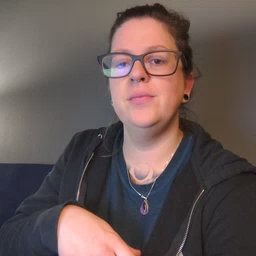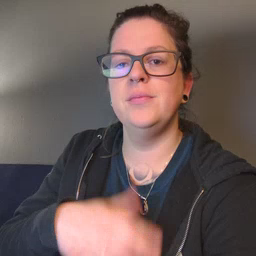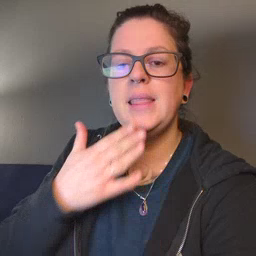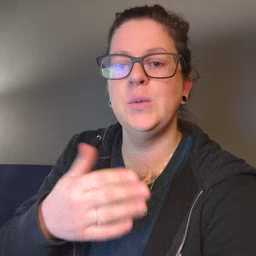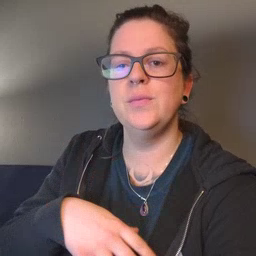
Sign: thankyou